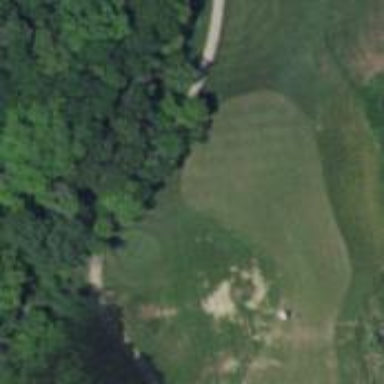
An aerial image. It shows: Golf hole.